Field crop: maize
Growth stage: 1
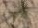
Species: salsola